Question: I'm trying to make a note app but there is a yellow square showing on the screen.
I've included the main.dart code and also allnotesscreens.dart. I think there is something wrong with allnotesscreens code, but I don't know what.
Maybe _loadViewMode() part.
Why this problem is happening?!!!

### Main.dart:
'''
import 'package:flutter/material.dart';
import 'package:flutter/services.dart';
import 'providers/label_provider.dart';
import 'providers/note_provider.dart';
import 'package:provider/provider.dart';
import 'constants/app_constants.dart';
import 'screens/all_labels_screen.dart';
import 'screens/all_notes_screen.dart';
import 'screens/drawer_screen.dart';
main() {
SystemChrome.setSystemUIOverlayStyle(
const SystemUiOverlayStyle(
statusBarColor: Colors.transparent,
systemNavigationBarColor: ColorsConstant.grayColor,
),
);
runApp(const MyApp());
}
class MyApp extends StatelessWidget {
const MyApp({Key? key}) : super(key: key);
@override
Widget build(BuildContext context) {
return MultiProvider(
providers: [
ChangeNotifierProvider(create: (_) => NoteProvider()),
ChangeNotifierProvider(create: (_) => LabelProvider()),
],
builder: (context, child) => MaterialApp(
title: 'Note-App',
debugShowCheckedModeBanner: false,
themeMode: ThemeMode.dark,
theme: customThemeData(context),
initialRoute: '/',
routes: {
'/': (context) => const AllNotesScreen(),
DrawerScreen.routeName: (context) => const DrawerScreen(),
AllLabelsScreen.routeName: (context) => const AllLabelsScreen(),
},
),
);
}
}
'''
### allnotesscreens.dart:
'''
class AllNotesScreen extends StatefulWidget {
const AllNotesScreen({Key? key}) : super(key: key);
@override
State<AllNotesScreen> createState() => _AllNotesScreenState();
}
class _AllNotesScreenState extends State<AllNotesScreen> {
@override
Widget build(BuildContext context) {
return Scaffold(
body: Center(
child:
Container(
height: 200,
width: 100,
color: Colors.yellow,
),
),
);
}
String _viewMode = ViewMode.staggeredGrid.name;
bool _isLoading = false;
final _scaffoldKey = GlobalKey<ScaffoldState>();
@override
void initState() {
super.initState();
setState(() {
_isLoading = true;
});
}
@override
void didChangeDependencies() {
super.didChangeDependencies();
Future _loadViewMode() async {
final prefs = await SharedPreferences.getInstance();
if (!prefs.containsKey('view-mode')) return;
setState(() {
_viewMode = prefs.getString('view-mode') ?? ViewMode.staggeredGrid.name;
});
}
@override
Widget build(BuildContext context) {
return Scaffold(
key: _scaffoldKey,
appBar: AppBar(
title: const Text(
"all notes",
style: TextStyleConstants.titleAppBarStyle,
),
actions: [
if (context
.watch<NoteProvider>()
.items
.isNotEmpty)
IconButton(
onPressed: () {
showSearch(
context: context,
delegate: NoteSearch(isNoteByLabel: false),
);
},
icon: const Icon(Icons.search),
),
IconButton(
onPressed: () async {
final result = await changeViewMode(_viewMode);
setState(() {
_viewMode = result;
});
},
icon: _viewMode == ViewMode.staggeredGrid.name
? const Icon(Icons.view_stream)
: const Icon(Icons.grid_view),
),
const SizedBox(
width: 6,
)
],
),
drawer: const DrawerScreen(),
body: _isLoading
? const Center(
child: CircularProgressIndicator(),
)
: RefreshIndicator(
onRefresh: () => refreshOrGetData(context),
child: Consumer<NoteProvider>(
builder: (context, noteProvider, child) =>
noteProvider.items.isNotEmpty
? NoteListViewWidget(
notes: noteProvider.items,
viewMode: _viewMode,
scaffoldContext: _scaffoldKey.currentContext!,
)
: child!,
child: const NoNoteUIWidget(
title: "your notes after adding will appear here",
),
),
),
floatingActionButton: FloatingActionButton(
child: linearGradientIconAdd,
onPressed: () {
Navigator.of(context).push(MaterialPageRoute(
builder: (context) => const EditNoteScreen(),
));
},
),
);
}
}
}
'''
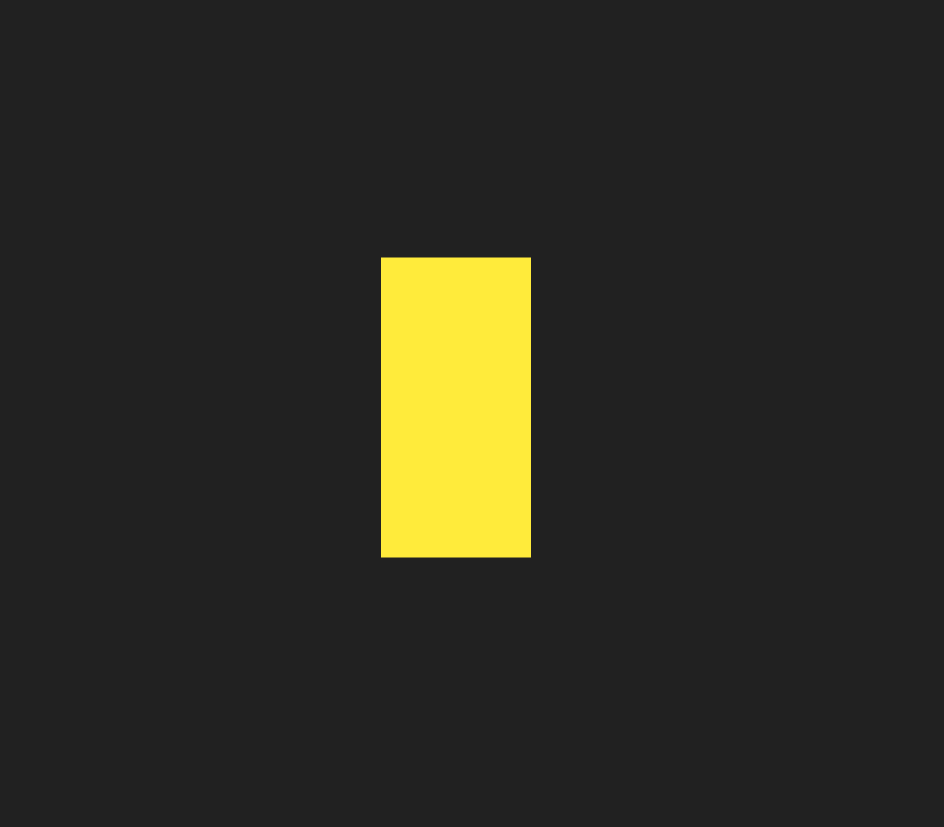
Answer: The first few lines of your _AllNotesScreenState class are why there's a yellow square; that's what you're telling it to build.
'''
class _AllNotesScreenState extends State<AllNotesScreen> {
// this build function here is what is drawing to the screen
@override
Widget build(BuildContext context) {
return Scaffold(
body: Center(
child:
Container(
height: 200,
width: 100,
color: Colors.yellow,
),
),
);
}
'''
Maybe it's just how you've pasted it in, but it appears as though you have a build function defined within the didChangeDependencies function. If you took it out of there, it would then make it apparent that you have two 'build' functions defined for the class.
I'm assuming it's the second one that you want building.
'''
@override
void didChangeDependencies() {
super.didChangeDependencies();
Future _loadViewMode() async {
final prefs = await SharedPreferences.getInstance();
if (!prefs.containsKey('view-mode')) return;
setState(() {
_viewMode = prefs.getString('view-mode') ?? ViewMode.staggeredGrid.name;
});
}
@override
Widget build(BuildContext context) {
return Scaffold(
key: _scaffoldKey,
...
'''